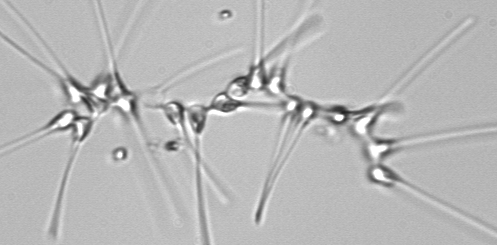
Label: Asterionellopsis_glacialis